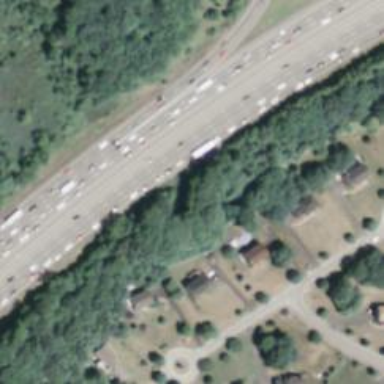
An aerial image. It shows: Motorway junction.